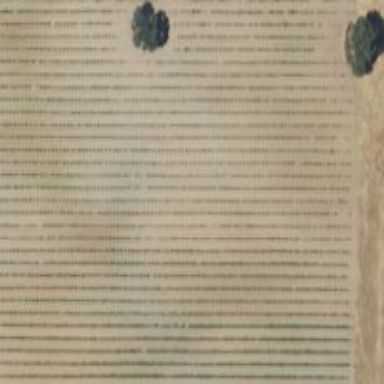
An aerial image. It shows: Vineyard where grapes are grown.